Question: i have crystal report dynamic 'datasource' i am using 'dataset' to design it only
when report load ask for login info with Server name my 'dataset' name not my server name
here is my code
'''
TechTouch_Point.Reports.Invoice cryRpt = new Reports.Invoice();
string n = ((BillNumbertoshow)Owner).billnum;
service.BillViewService bvs = new service.BillViewService();
db.BillView bv = new db.BillView();
List<db.BillView> billlist = new List<db.BillView>();
billlist = bvs.GetPaged("InvNo="+n, null, 0, 10000, out x).ToList();
crystalReportViewer1.ReportSource = cryRpt;
cryRpt.SetDataSource(billlist);
'''
i am sure about list get right data

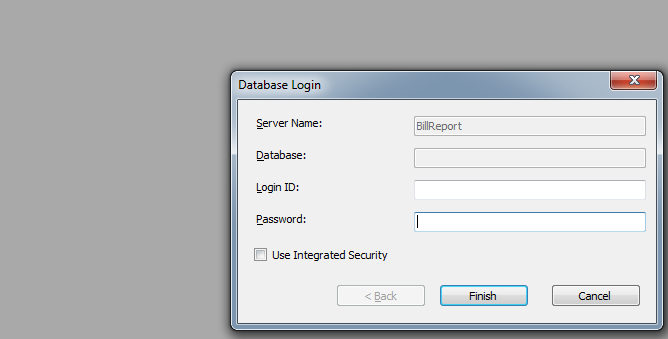
Answer: you Make your report Datasource = dataset
and send it List